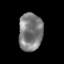
Tissue: skin
Cell type: Epithelial cells
Senescence score: 0.2316
Nuclear area (px): 887
Mean DAPI intensity: 124.968